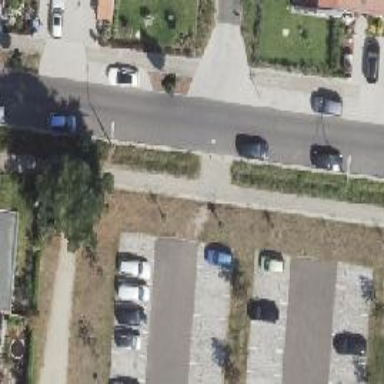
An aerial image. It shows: Footway along the road.